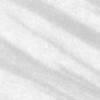
Label: change